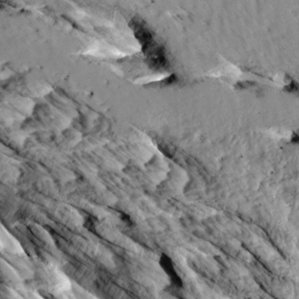
Label: non_frost